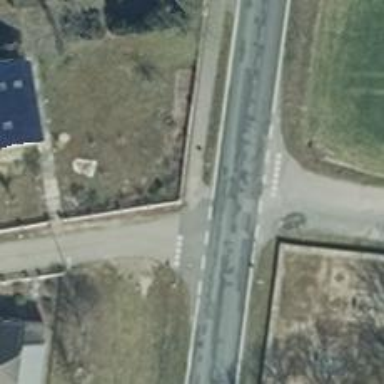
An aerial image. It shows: Paved cycleway.